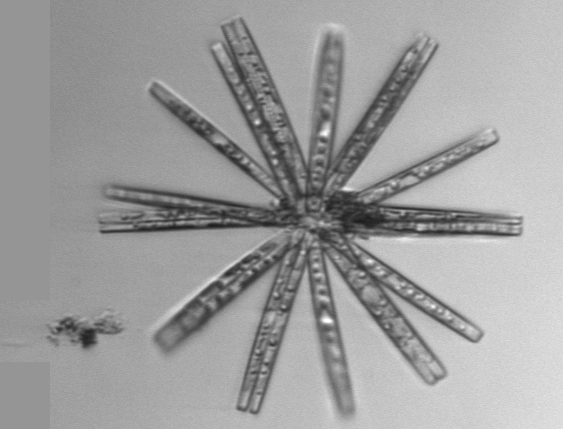
Label: Thalassionema